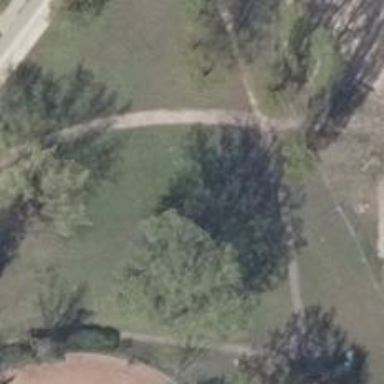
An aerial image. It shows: Playground where sledding is allowed.